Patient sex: F
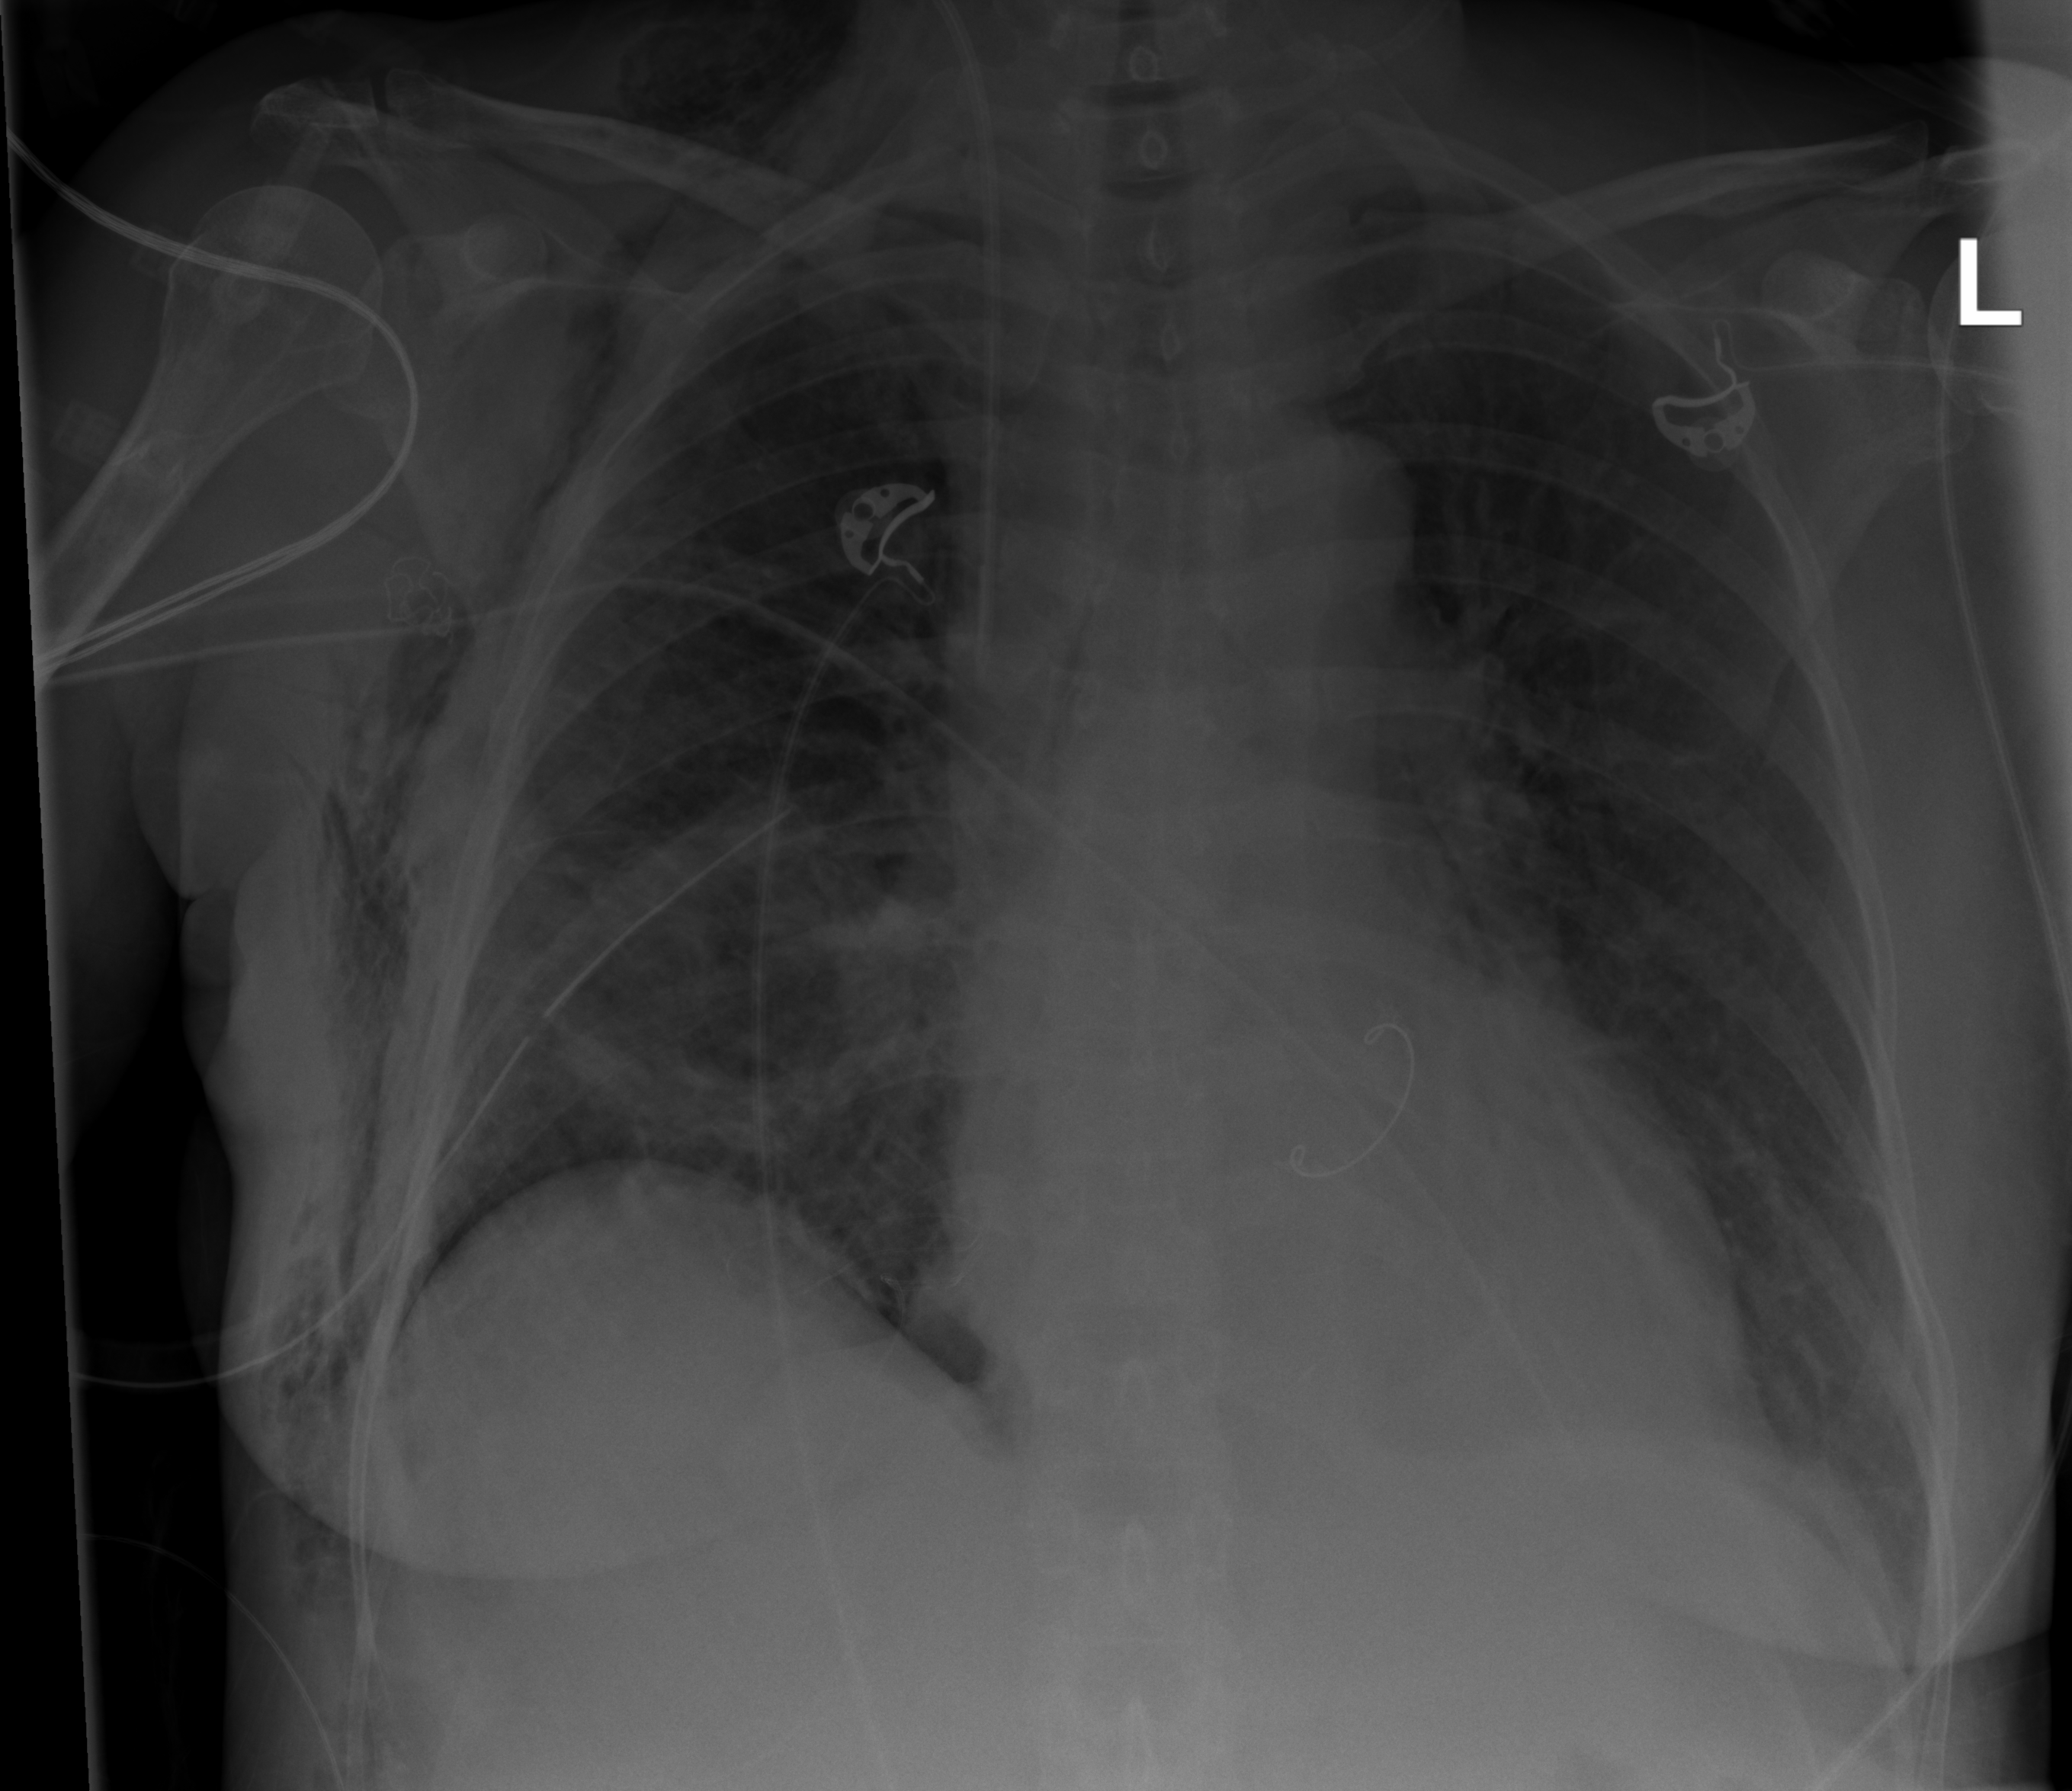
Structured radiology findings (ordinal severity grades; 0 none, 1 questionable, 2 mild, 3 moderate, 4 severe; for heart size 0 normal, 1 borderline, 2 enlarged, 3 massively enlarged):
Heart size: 0
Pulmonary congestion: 2
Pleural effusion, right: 0
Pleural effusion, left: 2
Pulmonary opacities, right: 1
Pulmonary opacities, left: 0
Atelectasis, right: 2
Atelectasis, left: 2